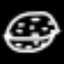
Label: donut